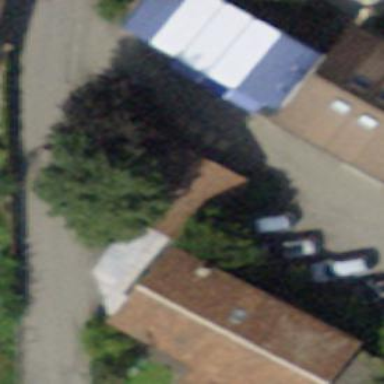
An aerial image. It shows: Garage.